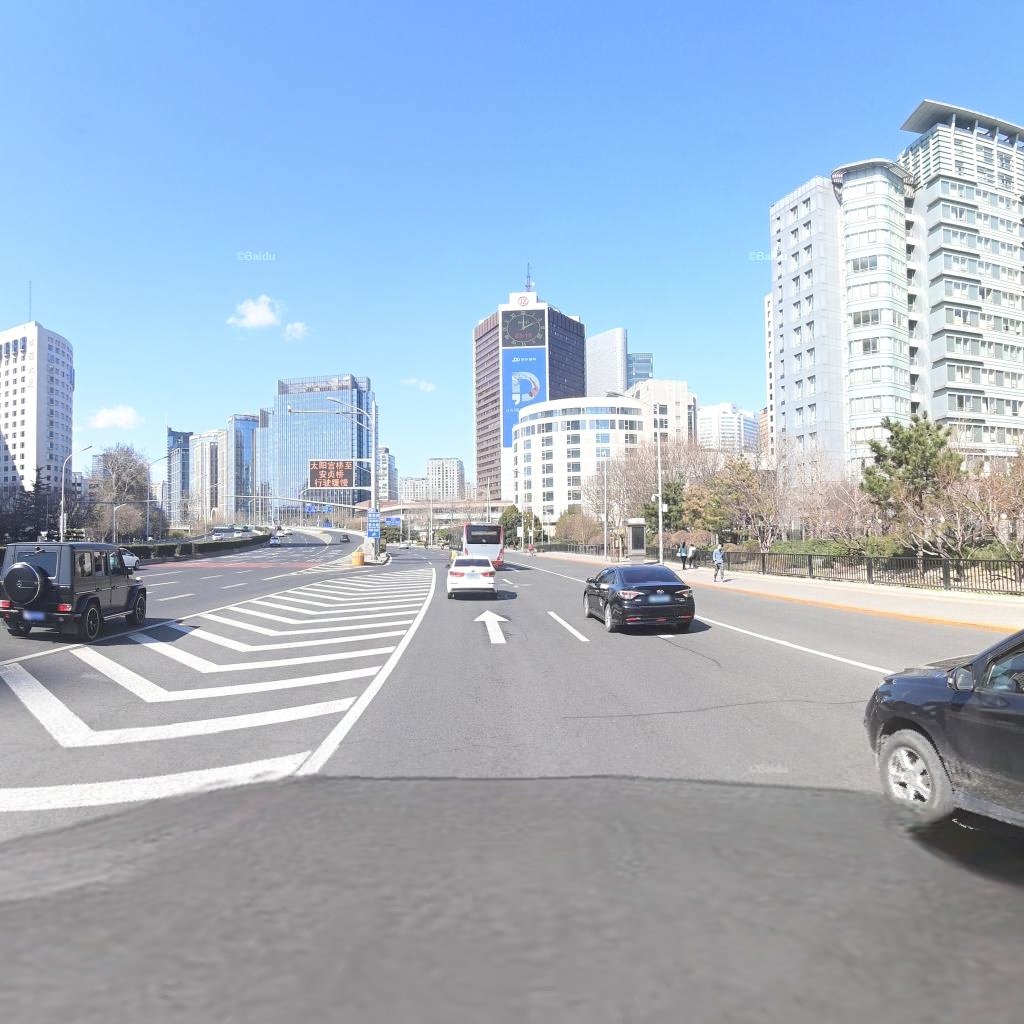
Region: Chaoyang
Road damage annotations: transverse patch, longitudinal patch